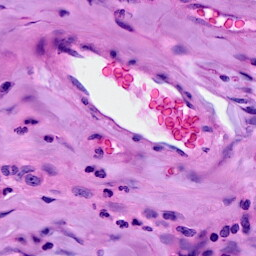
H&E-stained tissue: Breast